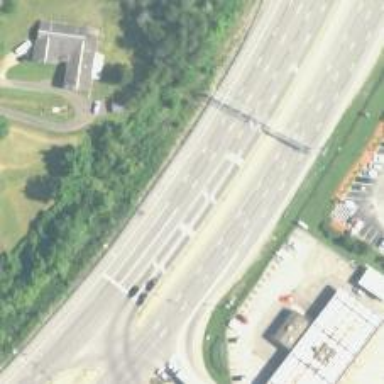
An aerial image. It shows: This image shows trunk highway that functions as expressway.